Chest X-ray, PA view. Patient: 39 years old, sex F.
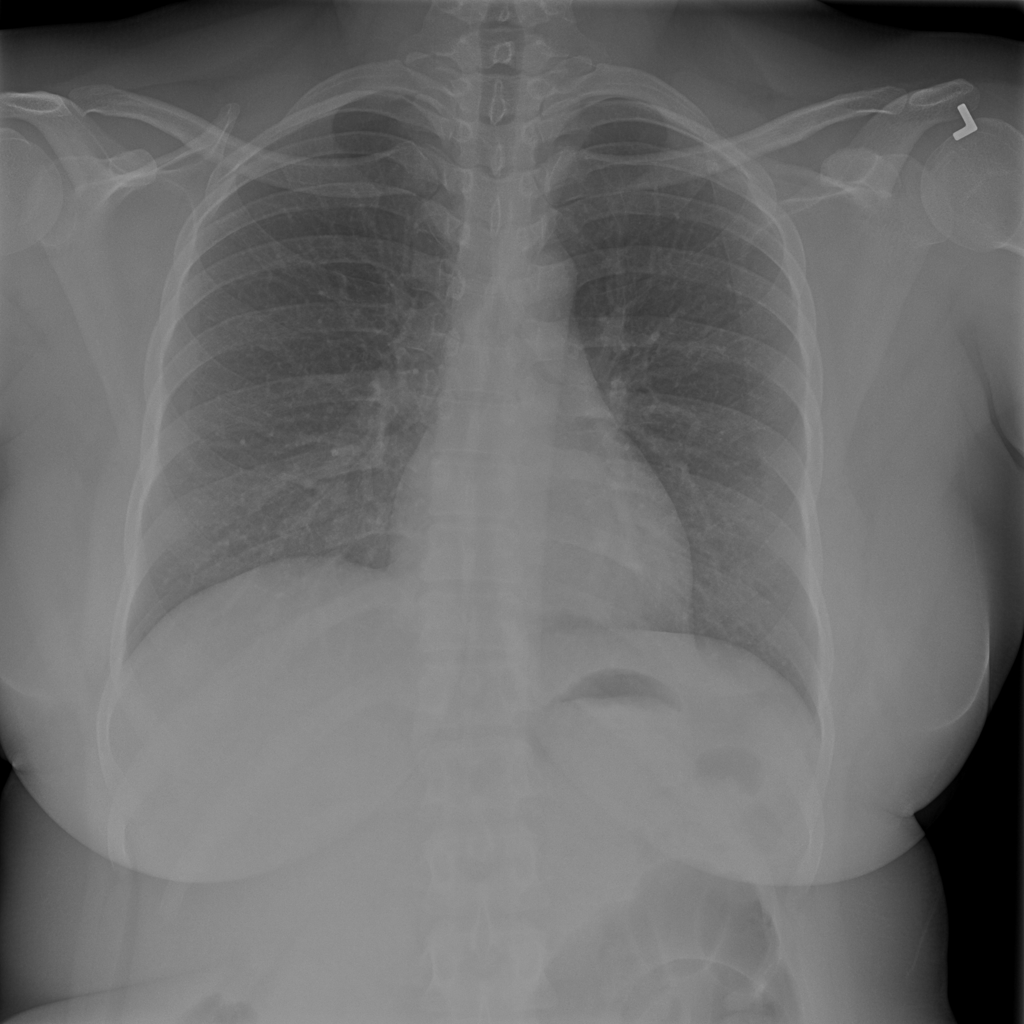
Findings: No Finding